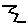
Label: zigzag